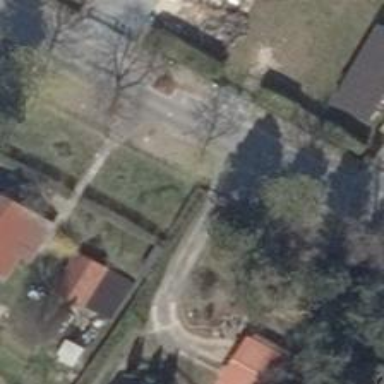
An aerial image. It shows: Driveway leading to service road.